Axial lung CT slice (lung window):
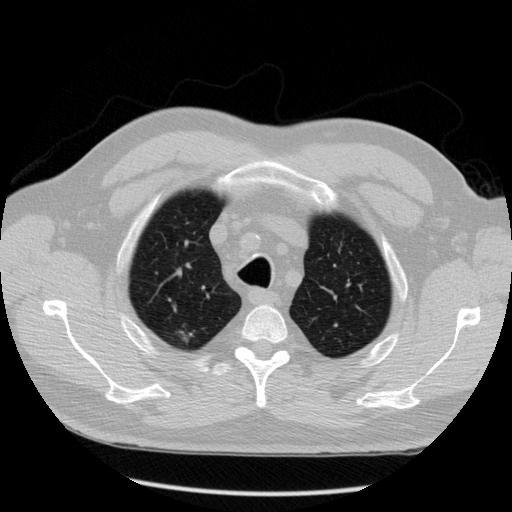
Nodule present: yes
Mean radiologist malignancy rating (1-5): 3.75